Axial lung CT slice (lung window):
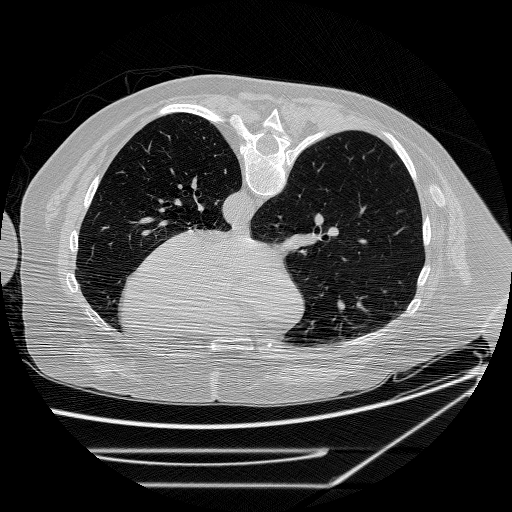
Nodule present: no